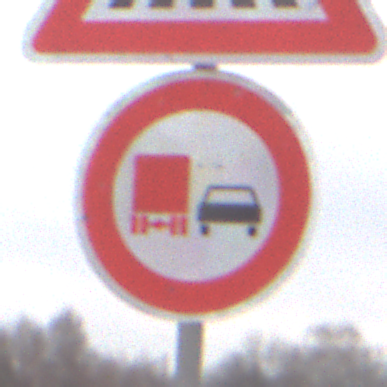
Verkehrszeichen: UeberholverbotKraftfahrzeuge
Zusatzzeichen oben: FussgaengerueberwegLinks
Umgebung: Outdoor, RoadRail
Tageszeit: Midday
Wetter: Overcast
Licht: Natural
Jahreszeit: NotSpecified
Kontrast: LowContrast